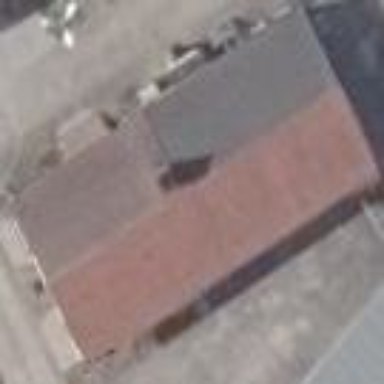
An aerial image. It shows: Building with gabled roof oriented along its structure. The roof is striking red color.